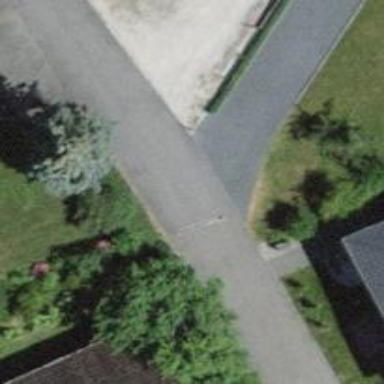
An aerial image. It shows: Service road with pebblestone surface.